Interaction volume radius: 5 \u00c5
Interaction volume height: 20 \u00c5
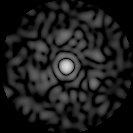
Disorder parameter: 0.8085